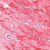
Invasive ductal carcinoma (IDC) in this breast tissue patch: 0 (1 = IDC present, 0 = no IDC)